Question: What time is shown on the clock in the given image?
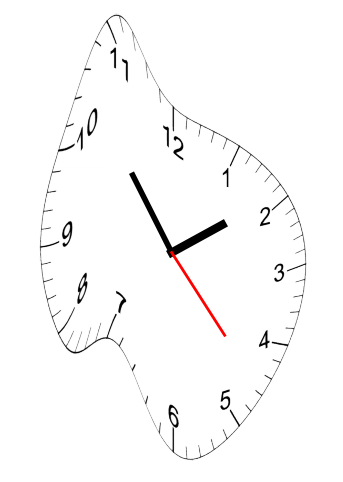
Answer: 01:53:23